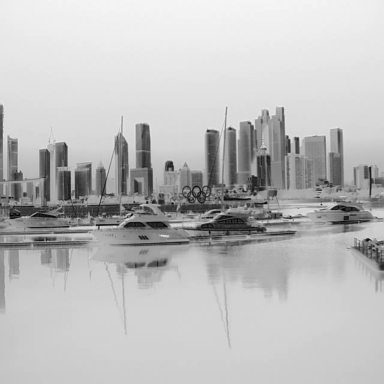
There are four canoes in the infrared image.